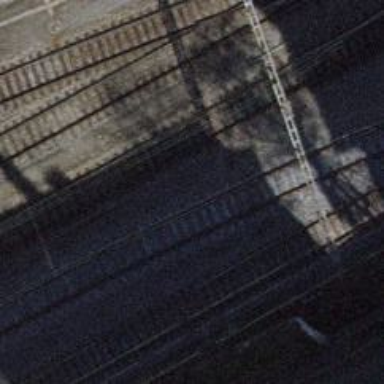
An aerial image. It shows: Rail yard with electrified contact lines for the trains.